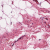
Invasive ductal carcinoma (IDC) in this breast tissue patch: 0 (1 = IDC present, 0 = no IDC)